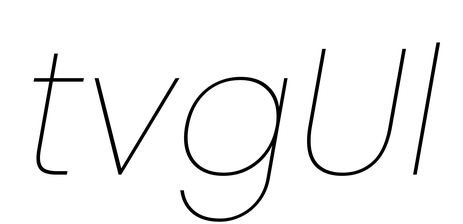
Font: Poppins-ThinItalic